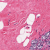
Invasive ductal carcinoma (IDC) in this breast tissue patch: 0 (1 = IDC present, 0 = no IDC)